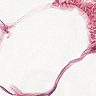
Metastatic tissue present: no